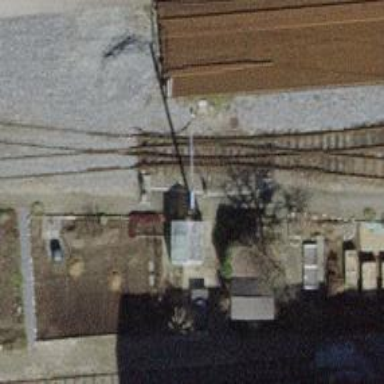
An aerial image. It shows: Railway switch.